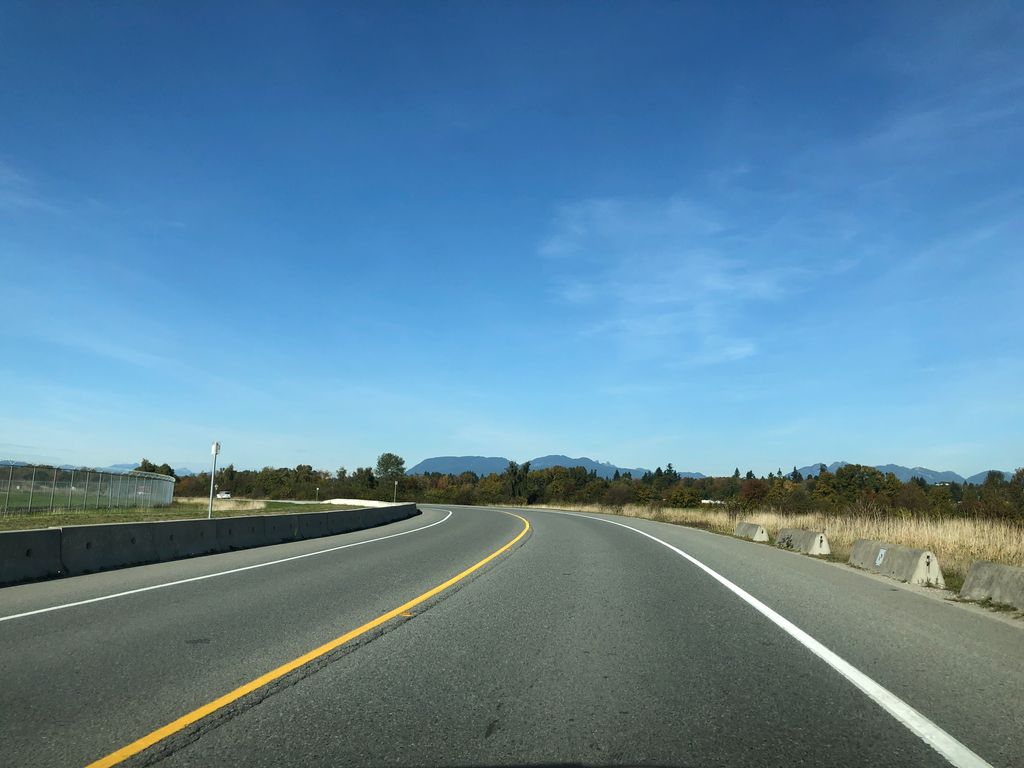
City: vancouver